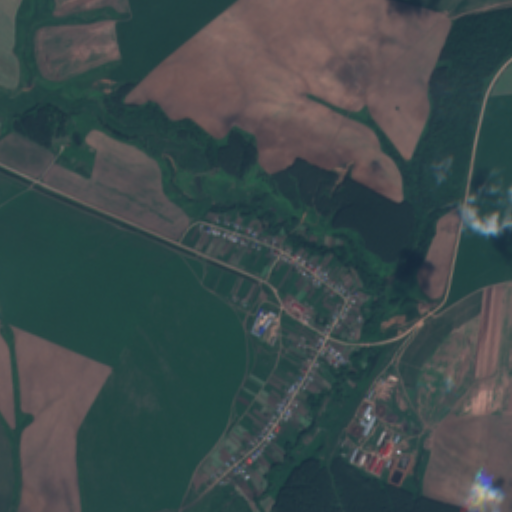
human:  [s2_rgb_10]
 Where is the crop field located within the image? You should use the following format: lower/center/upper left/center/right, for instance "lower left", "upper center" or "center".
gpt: The crop field is located in the right of the image.
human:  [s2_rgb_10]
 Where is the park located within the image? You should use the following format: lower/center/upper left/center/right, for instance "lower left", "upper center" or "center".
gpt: There is no park in the image.